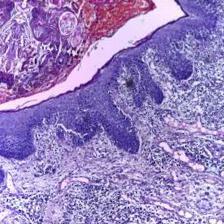
Diagnosis: OSCC